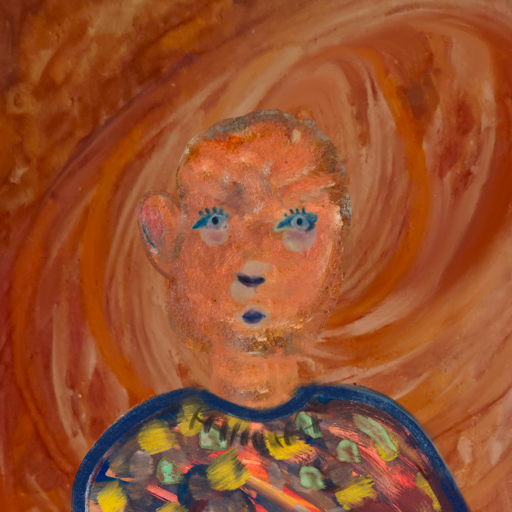
Background: Pious_Lady, Head And Neck Front: Boggyland, Face Front: Hill_Girl, Bust: Mother_And_Son_Mother, Hair Front: Blank, Head Accessory: Blank, Second Necklace: Blank, Necklace: In_The_Sun, Baby: Blank